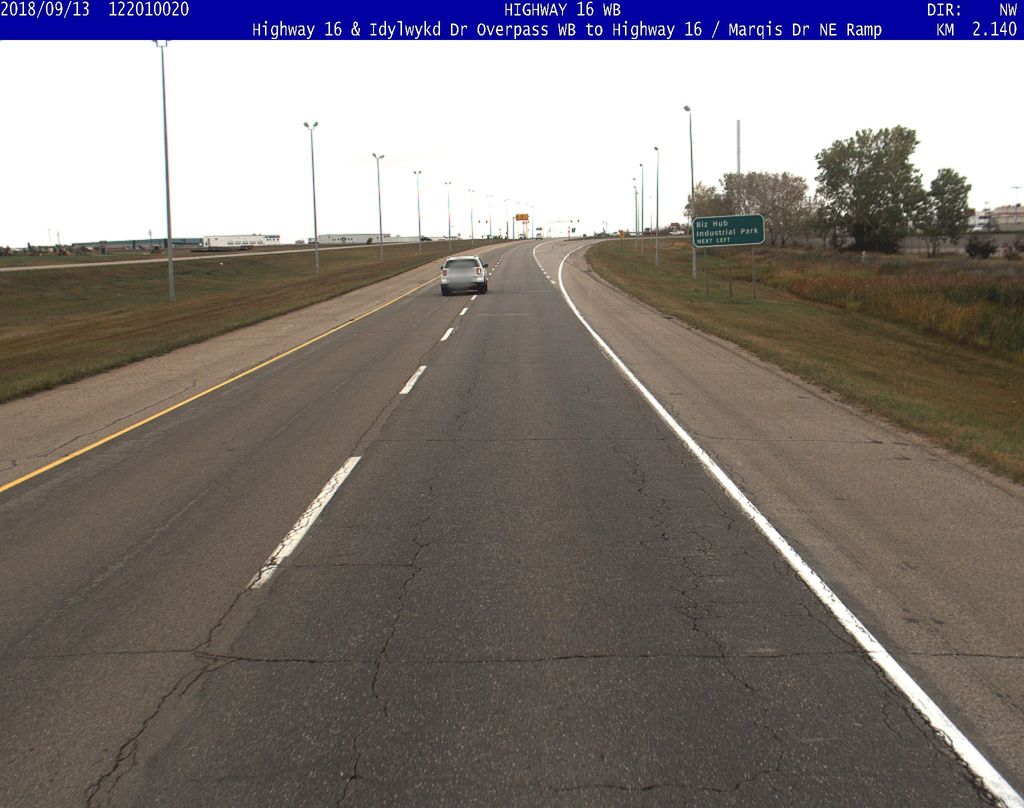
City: saskatoon